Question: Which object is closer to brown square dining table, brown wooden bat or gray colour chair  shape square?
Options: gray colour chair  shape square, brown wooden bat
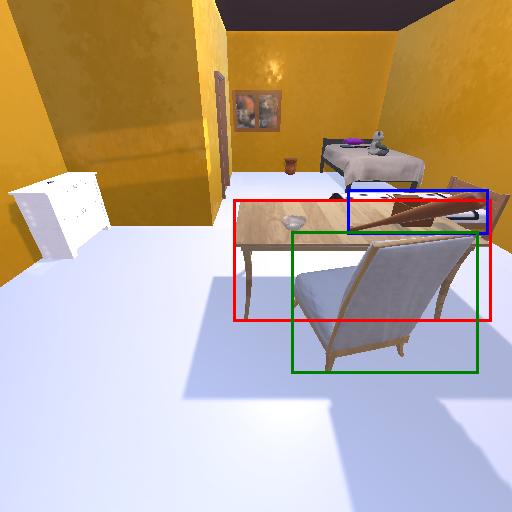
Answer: gray colour chair  shape square